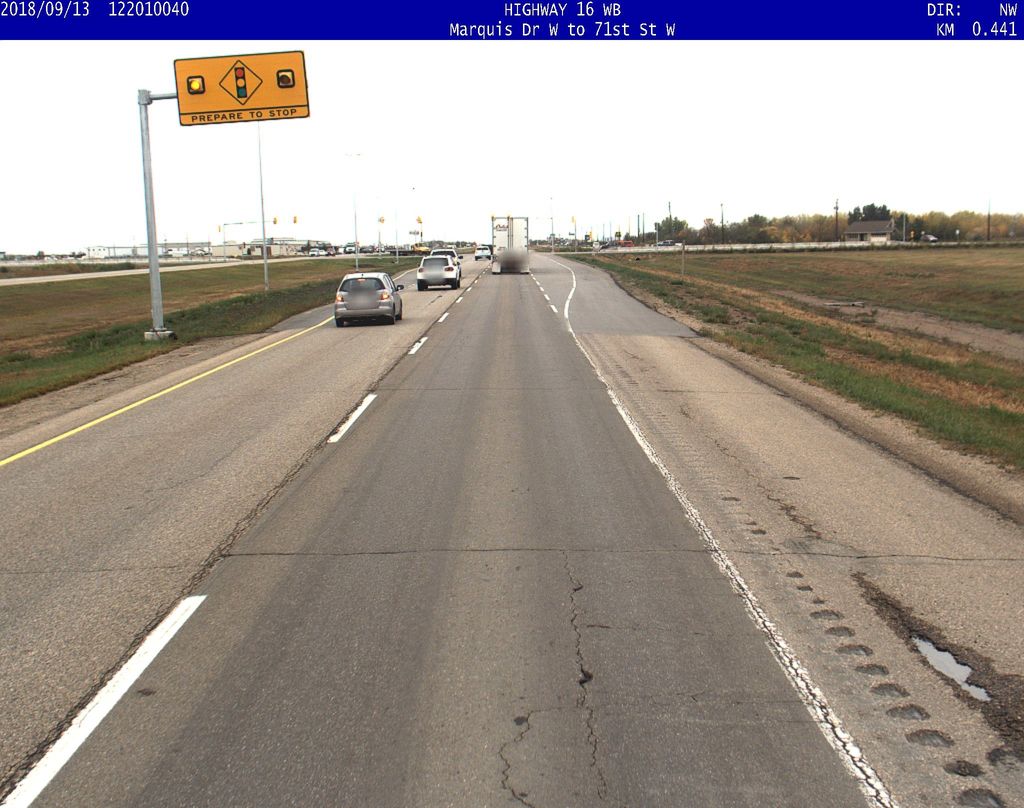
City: saskatoon